Question: I'm trying to use an API for the first time. Here is how I currently call it :
'''
url = 'https://data.economie.gouv.fr/api/records/1.0/search/?dataset=prix-carburants-fichier-instantane-test-ods-copie&q=aire+sur+l%27adour&lang=fr&facet=id&facet=adresse&facet=ville&facet=prix_maj&facet=prix_nom&facet=com_arm_name&facet=epci_name&facet=dep_name&facet=reg_name&facet=services_service&facet=horaires_automate_24_24&refine.ville=Aire-sur-l%27Adour';
datas = [];
constructor(private http: HttpClient){
this.http.get(this.url).toPromise().then((data: any) => {
this.datas = data
})
}
'''
And HTML :
'''
<pre class="text-white">
{{ datas | json }}
</pre>
'''
The result shows a JSON like this :

Now, I already tried things like :
'''
let data of datas :
data.records
data[0][records]
etc
'''
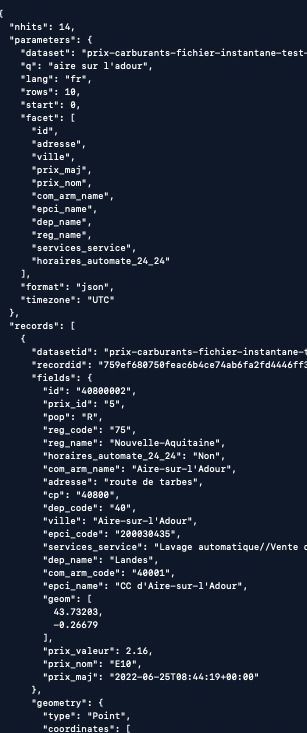
Answer: Here, Please try to create a new method and use async/await.
Create a new method something like this -
'''
public async getData()
{
await this.http.get(this.URL)
.toPromise()
.then(response => this.datas = response['records'])
.catch(err => { console.log ('error');
});
}
'''
Now, You can call this method from your constructor something like this -
'''
constructor(private http: HttpClient) {
this.getData()
}
'''
Now, You should use *ngFor directive to iterate over the datas as it is an array so you can use this data to develop HTML.
'''
<div *ngFor="let data of datas">
{{data?.fields?.id}}
</div>
'''
In this way, you can use this .
let me know if you need any further help on this .
please find the working link of stackblitz- <URL>
Thank you.